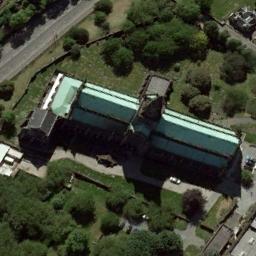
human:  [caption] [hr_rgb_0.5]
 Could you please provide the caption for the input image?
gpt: A church with a cyan roof, The main house of the church has a cross-shaped roof, And there are many trees around the church .

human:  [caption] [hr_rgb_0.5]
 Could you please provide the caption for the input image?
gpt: The green cross-shaped church with a tower is surrounded by some trees .

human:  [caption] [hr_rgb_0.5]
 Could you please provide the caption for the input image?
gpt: There is a blue church in the middle of the grass next to some trees .

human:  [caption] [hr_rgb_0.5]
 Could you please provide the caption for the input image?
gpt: It was a church, Surrounded by grey-black houses .

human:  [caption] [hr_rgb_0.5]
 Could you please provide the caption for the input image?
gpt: There are many trees near the church .